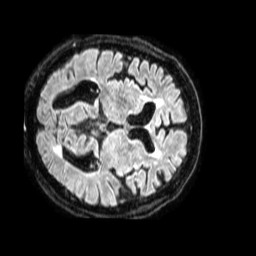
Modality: FLAIR
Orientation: axial
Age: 66
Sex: male
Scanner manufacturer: philips
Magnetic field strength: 1.5 T
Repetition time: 4.8 s
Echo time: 0.3364 s